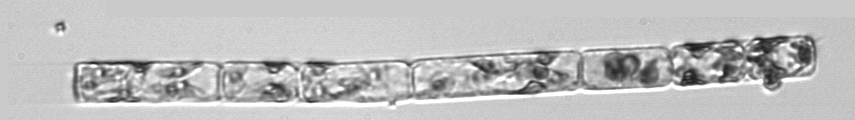
Label: Guinardia_delicatula